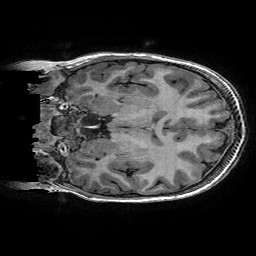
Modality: T1w
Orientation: coronal
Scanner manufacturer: ge
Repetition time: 0.008096 s
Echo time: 0.00318 s